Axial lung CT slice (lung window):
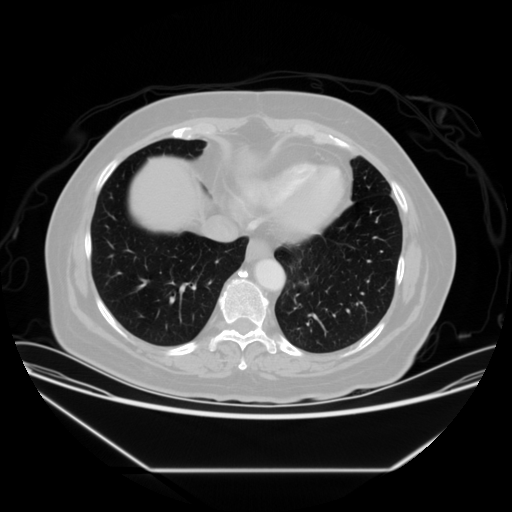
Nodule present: no